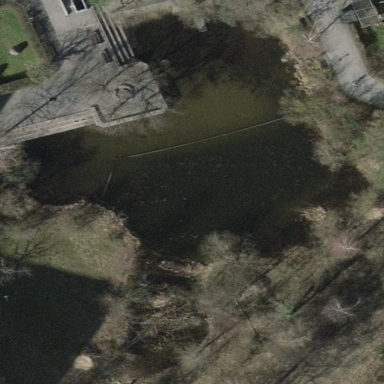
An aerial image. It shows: Pond surrounded by natural water.